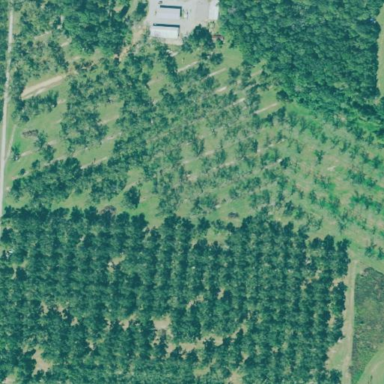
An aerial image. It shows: Orchard.